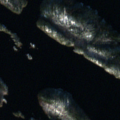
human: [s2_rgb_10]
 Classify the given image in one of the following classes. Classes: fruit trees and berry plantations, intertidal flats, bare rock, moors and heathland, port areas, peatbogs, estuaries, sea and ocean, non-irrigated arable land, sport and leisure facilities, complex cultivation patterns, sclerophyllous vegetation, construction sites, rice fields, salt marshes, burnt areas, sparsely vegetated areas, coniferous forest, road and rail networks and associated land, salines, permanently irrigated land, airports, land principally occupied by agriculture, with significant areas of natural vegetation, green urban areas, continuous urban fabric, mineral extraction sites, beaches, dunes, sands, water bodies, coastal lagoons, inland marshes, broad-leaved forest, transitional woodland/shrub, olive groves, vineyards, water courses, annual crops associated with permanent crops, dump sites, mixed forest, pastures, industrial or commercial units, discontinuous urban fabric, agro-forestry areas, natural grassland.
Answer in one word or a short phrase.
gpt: coniferous forest, mixed forest, water bodies